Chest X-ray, PA view. Patient: 73 years old, sex M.
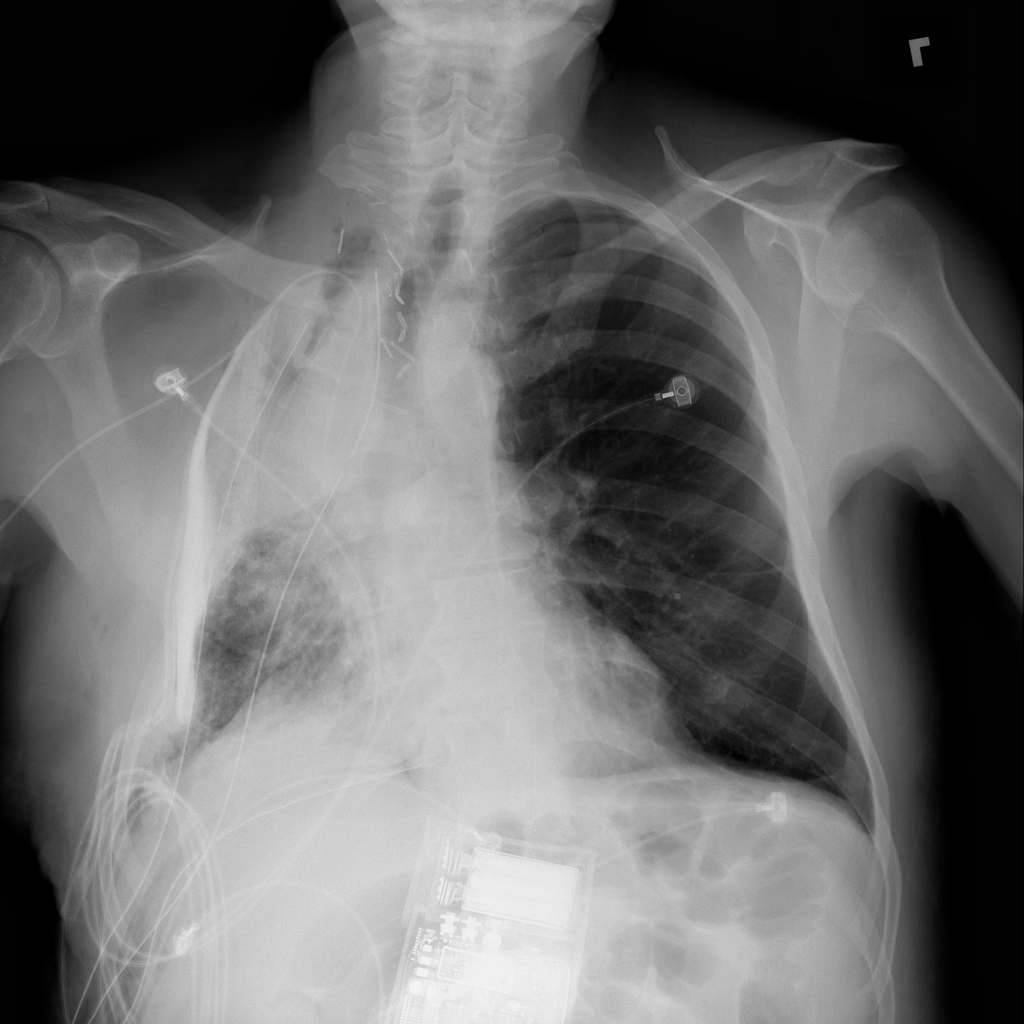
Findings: No Finding